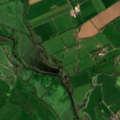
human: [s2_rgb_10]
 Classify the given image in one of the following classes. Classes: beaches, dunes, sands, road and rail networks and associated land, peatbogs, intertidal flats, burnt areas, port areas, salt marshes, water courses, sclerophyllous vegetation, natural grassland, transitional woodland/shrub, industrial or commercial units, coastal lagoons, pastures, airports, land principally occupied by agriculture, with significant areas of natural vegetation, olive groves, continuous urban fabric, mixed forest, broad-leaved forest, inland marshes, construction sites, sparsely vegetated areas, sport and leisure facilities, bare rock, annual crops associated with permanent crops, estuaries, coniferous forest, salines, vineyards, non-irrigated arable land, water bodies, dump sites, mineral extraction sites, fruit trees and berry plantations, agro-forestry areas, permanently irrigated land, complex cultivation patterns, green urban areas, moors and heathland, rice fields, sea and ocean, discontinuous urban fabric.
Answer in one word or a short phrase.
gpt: non-irrigated arable land, pastures